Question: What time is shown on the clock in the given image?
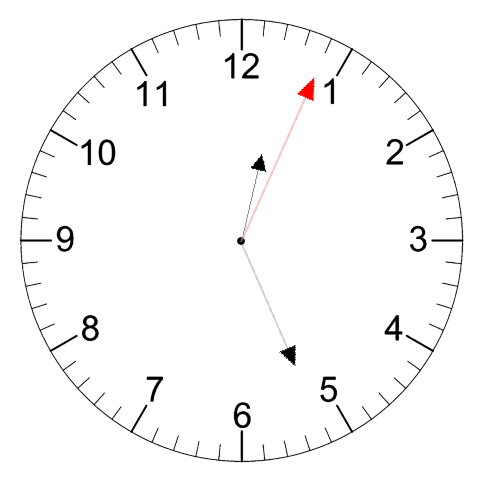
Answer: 12:26:04